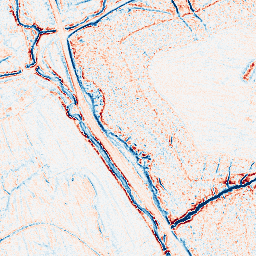
Category: edge_preserving
Decomposition family: anisotropic_diffusion
Decomposition parameters: iterations: 10
kappa: 50
gamma: 0.1
Upsampling method: bicubic
Upsampling parameters: scale: 8
Upsampling scale: 8